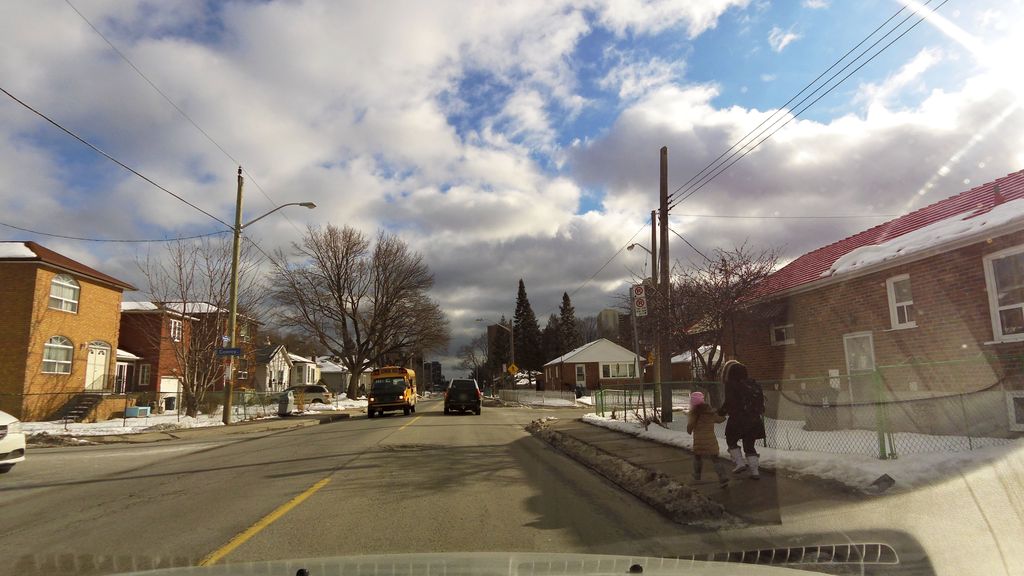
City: toronto